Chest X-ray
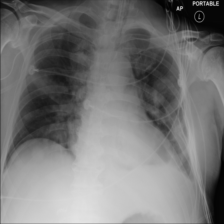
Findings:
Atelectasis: negative
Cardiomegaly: negative
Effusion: negative
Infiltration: negative
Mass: negative
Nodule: negative
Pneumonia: negative
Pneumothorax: negative
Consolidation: negative
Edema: negative
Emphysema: negative
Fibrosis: negative
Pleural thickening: negative
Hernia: negative